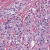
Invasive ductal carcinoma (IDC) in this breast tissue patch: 1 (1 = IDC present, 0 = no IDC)